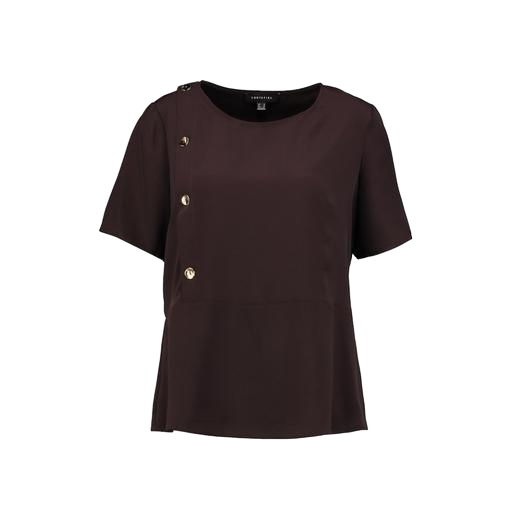
short-sleeved blouse, short-sleeve blouse, short-sleeve top only macy, white background